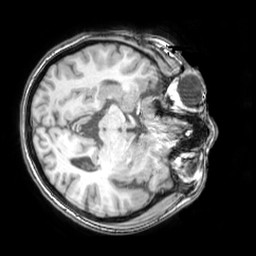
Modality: T1w
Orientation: axial
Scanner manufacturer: philips
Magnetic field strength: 3 T
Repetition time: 0.008228 s
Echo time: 0.00378 s